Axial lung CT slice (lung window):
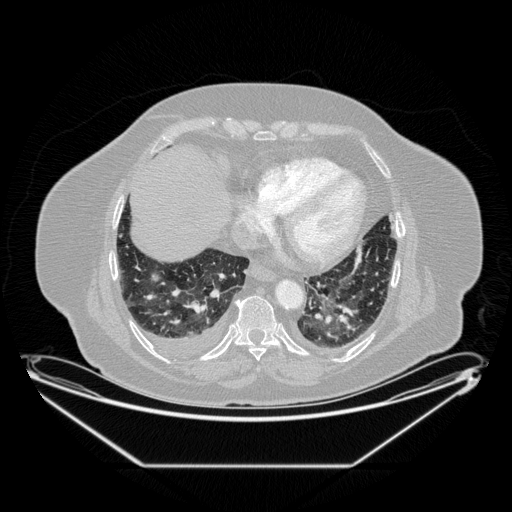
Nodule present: yes
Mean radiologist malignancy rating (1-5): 4.25